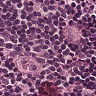
Metastatic tissue present: no